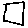
Label: square